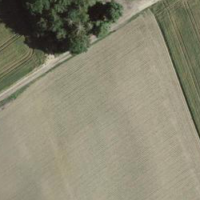
EUNIS habitat code: 52
Species observed at this site:
Prunus spinosa